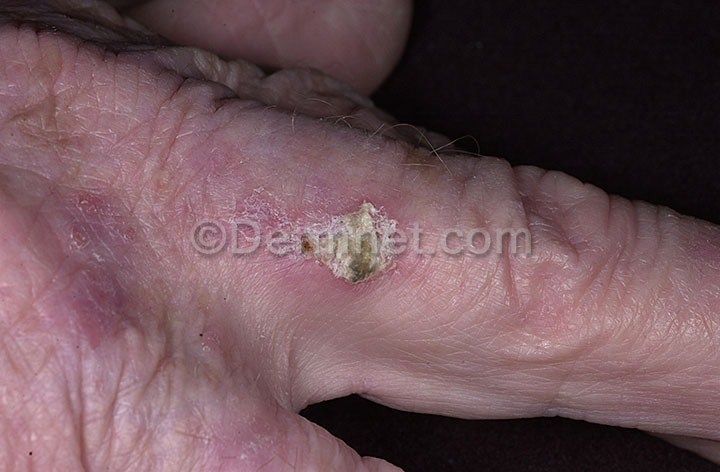
Disease: Actinic Keratosis Basal Cell Carcinoma and other Malignant Lesions